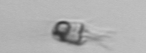
Label: Balanion